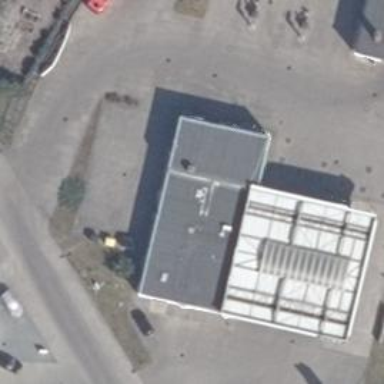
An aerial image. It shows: Building designated for providing fuel.